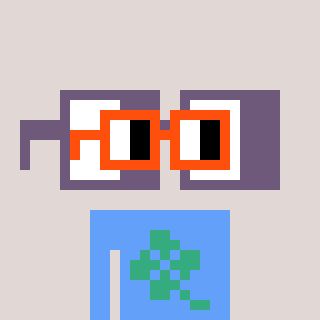
a pixel art character with square orange glasses, a glasses-shaped head and a blue-colored body on a warm background